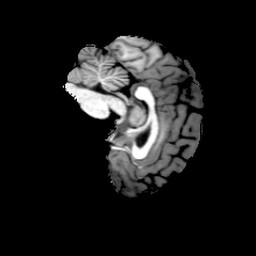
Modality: T1w
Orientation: sagittal
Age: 22
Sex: female
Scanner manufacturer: philips
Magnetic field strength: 3 T
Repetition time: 0.0082 s
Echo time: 0.0037 s